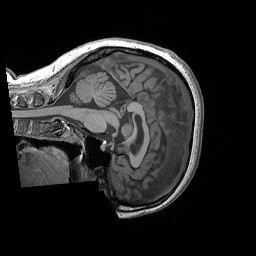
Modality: T1w
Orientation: sagittal
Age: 33
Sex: female
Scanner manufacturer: siemens
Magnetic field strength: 3 T
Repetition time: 1.9 s
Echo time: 0.00302 s